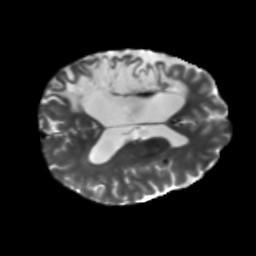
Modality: T2w
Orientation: axial
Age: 46
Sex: male
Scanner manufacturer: siemens
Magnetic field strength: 3 T
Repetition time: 5.47 s
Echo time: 0.0854 s